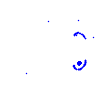
Particle: kaon